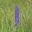
Label: 1